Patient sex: M
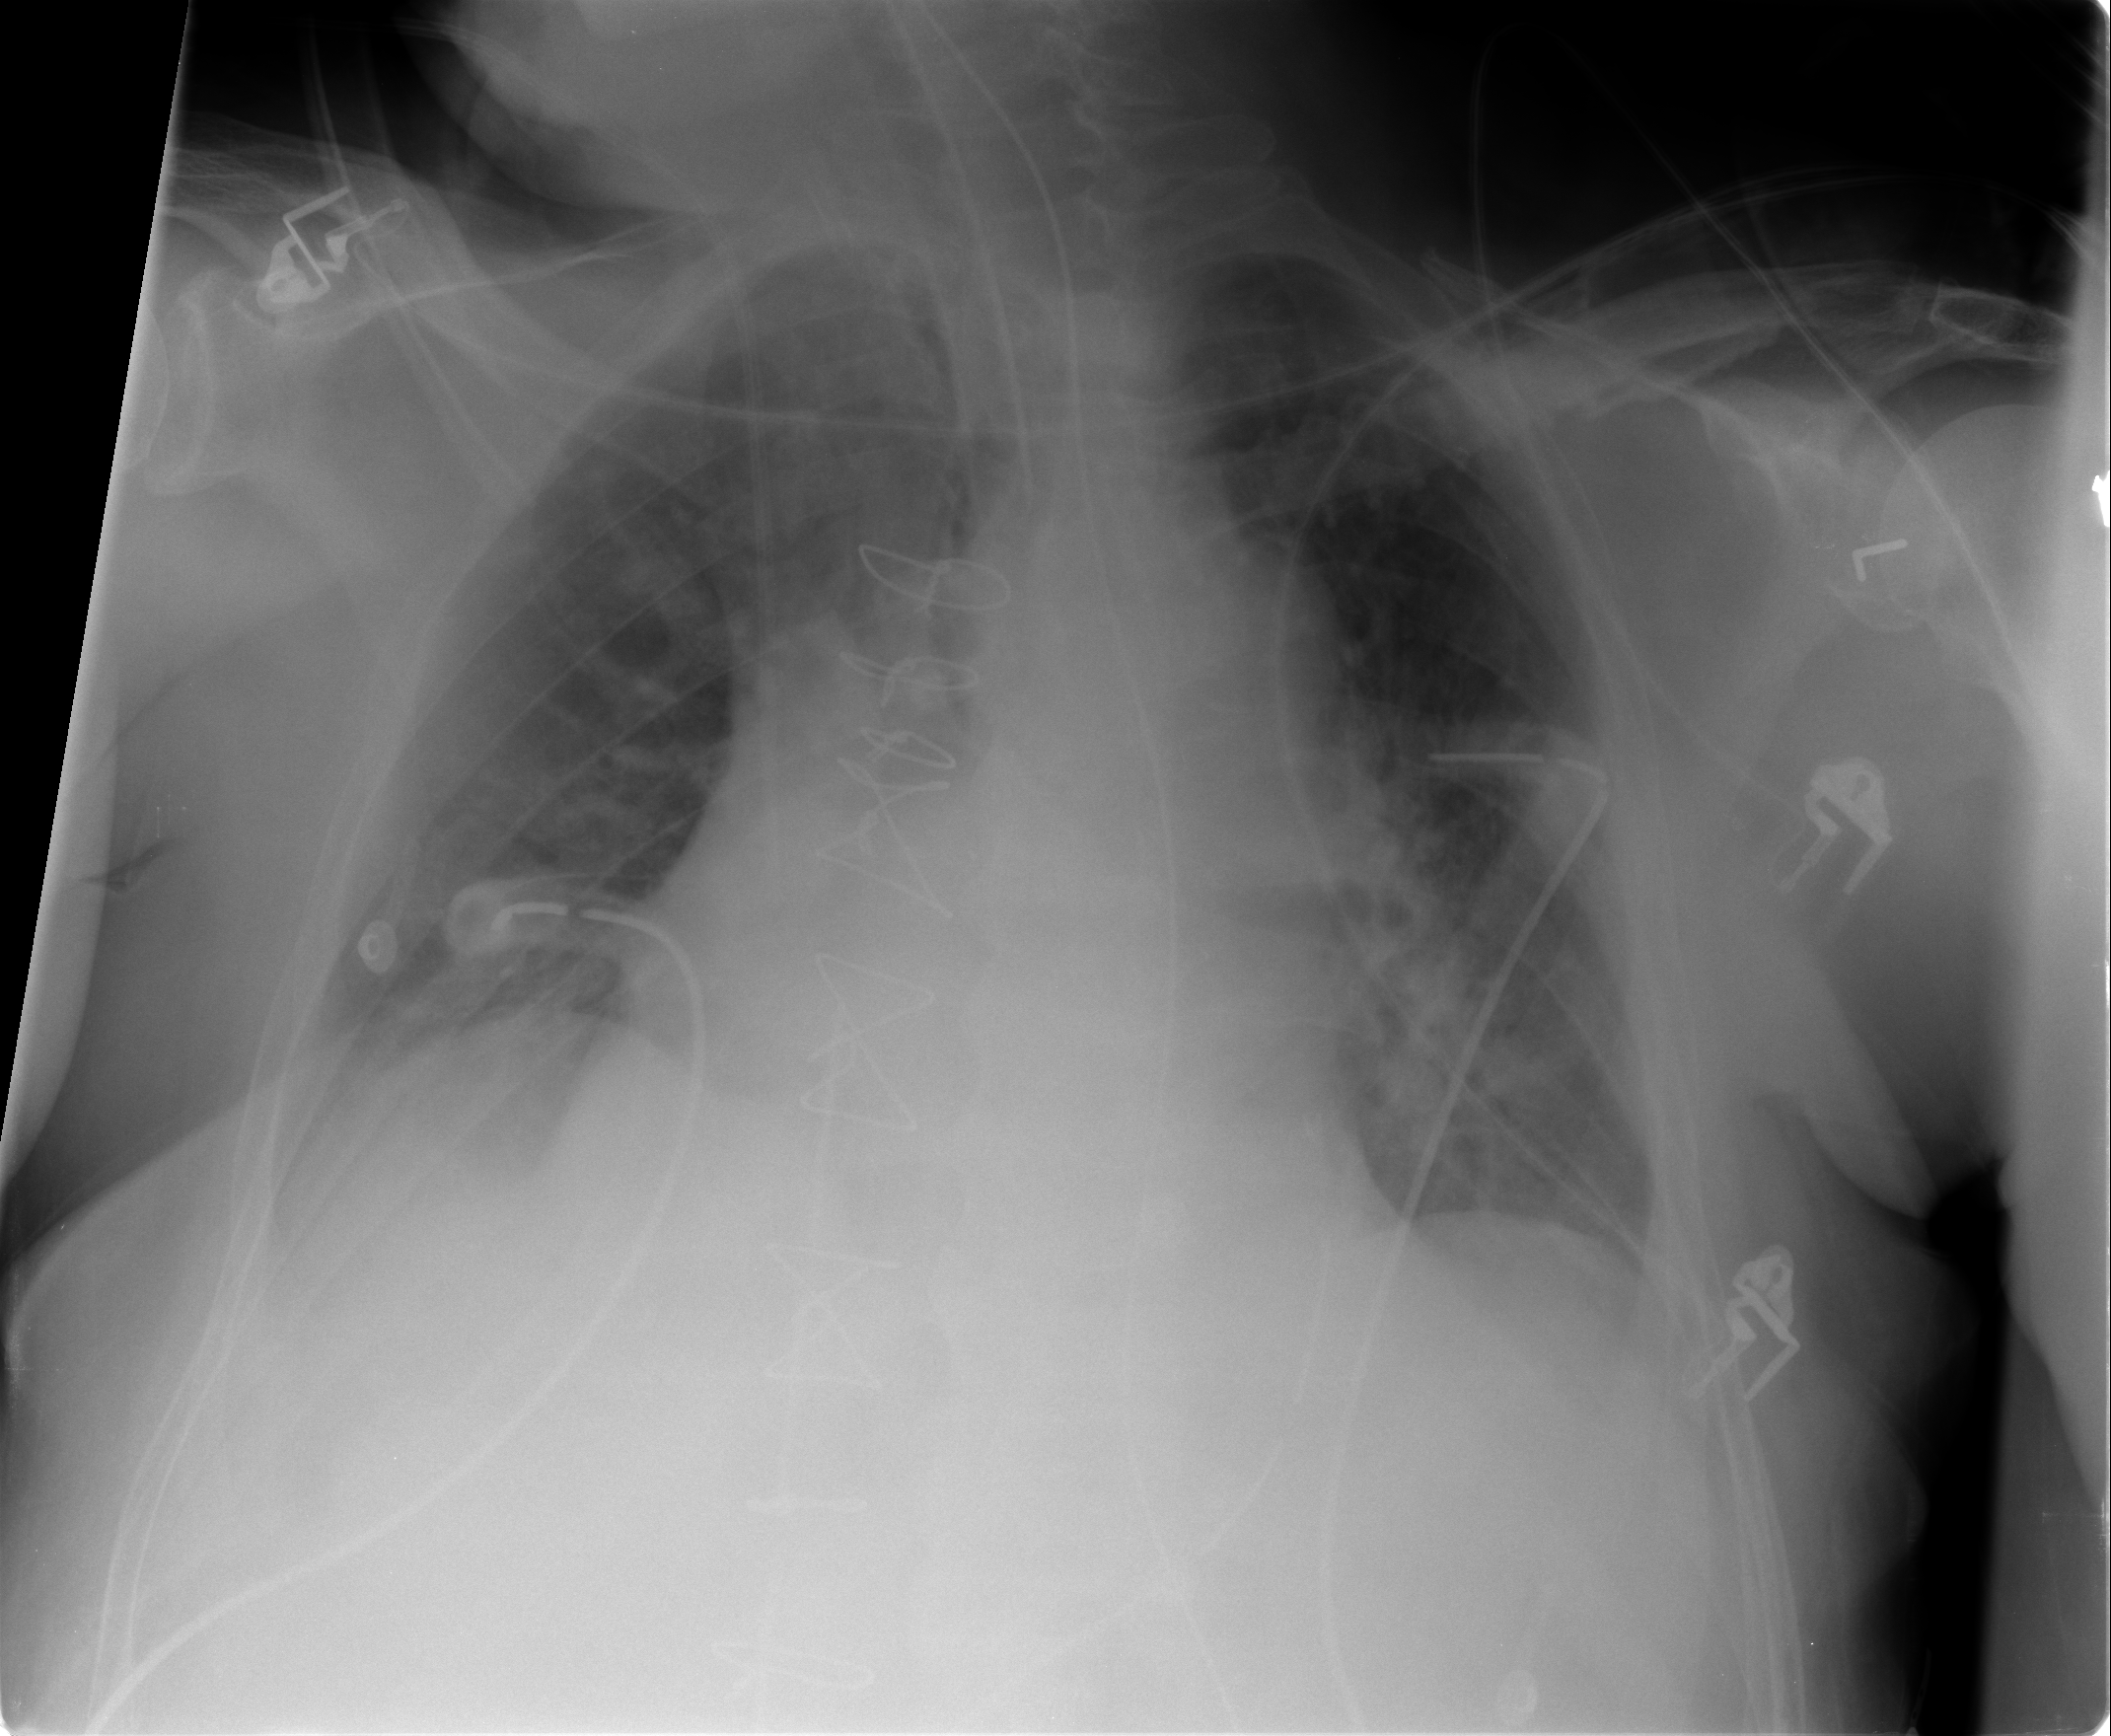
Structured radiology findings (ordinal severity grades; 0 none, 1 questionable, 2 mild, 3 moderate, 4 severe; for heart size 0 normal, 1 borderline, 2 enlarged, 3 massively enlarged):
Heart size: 2
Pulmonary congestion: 2
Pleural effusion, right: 2
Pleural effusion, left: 2
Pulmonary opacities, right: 2
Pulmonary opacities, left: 2
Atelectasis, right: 2
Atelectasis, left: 2